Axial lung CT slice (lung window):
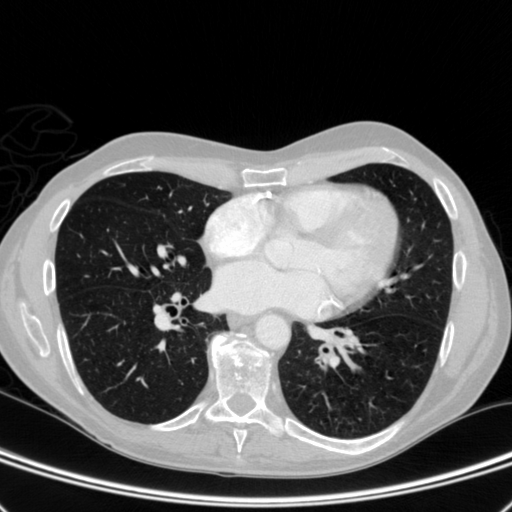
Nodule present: no